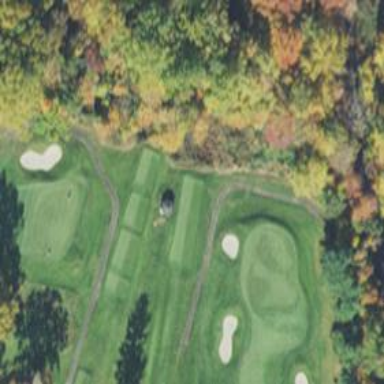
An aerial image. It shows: Pathway for golfing.